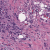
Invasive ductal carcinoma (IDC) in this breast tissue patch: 1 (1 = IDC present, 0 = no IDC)